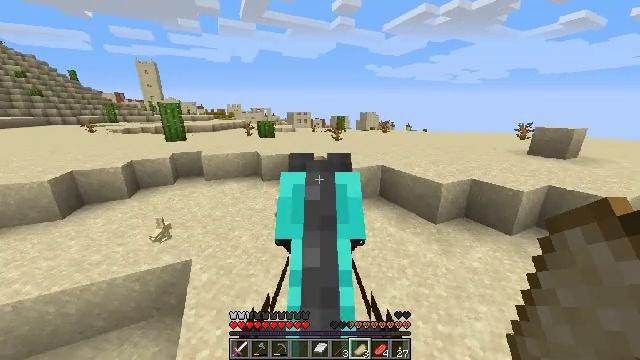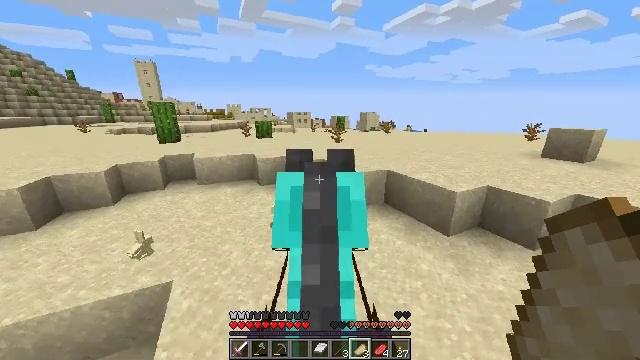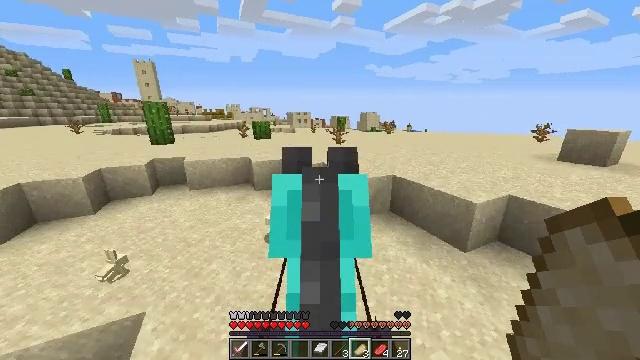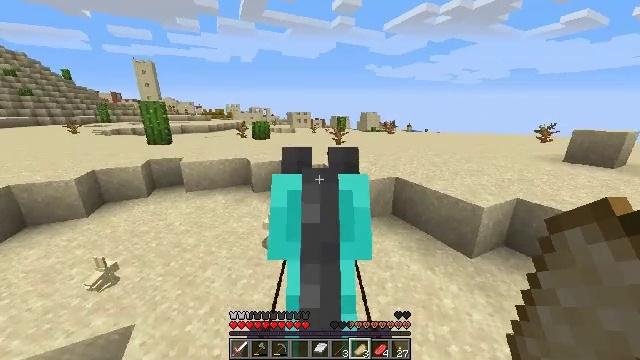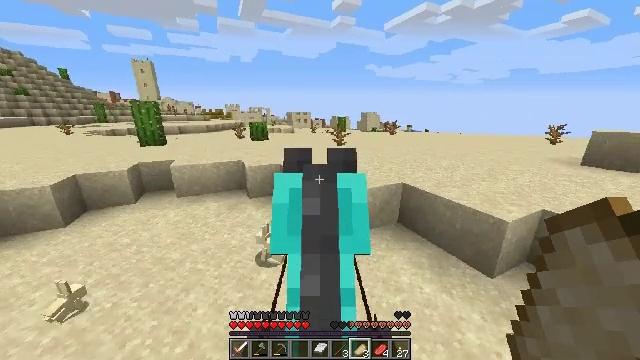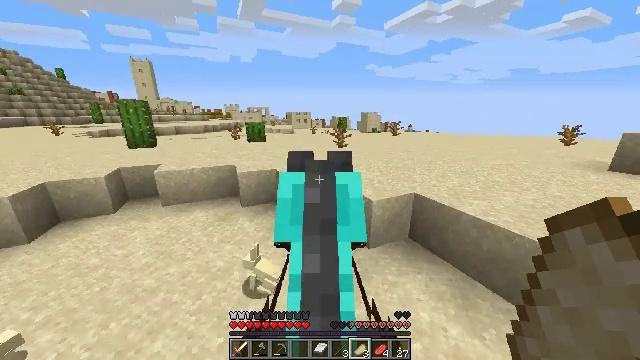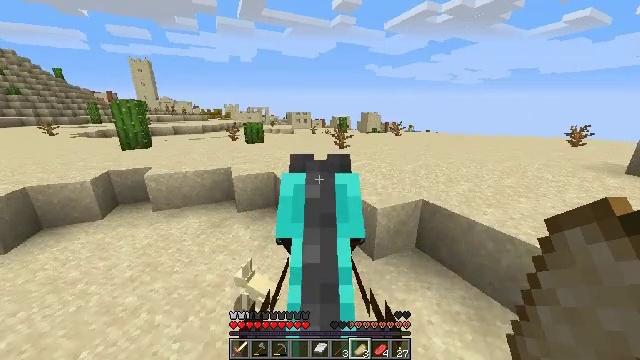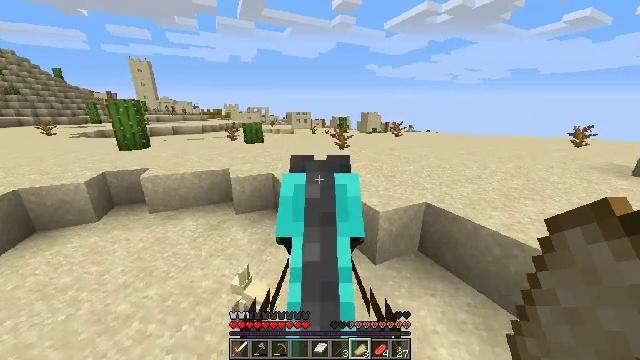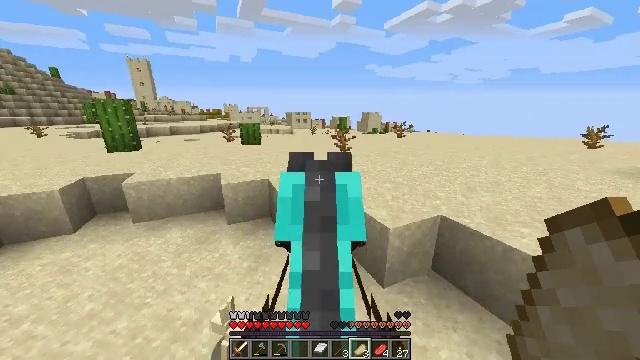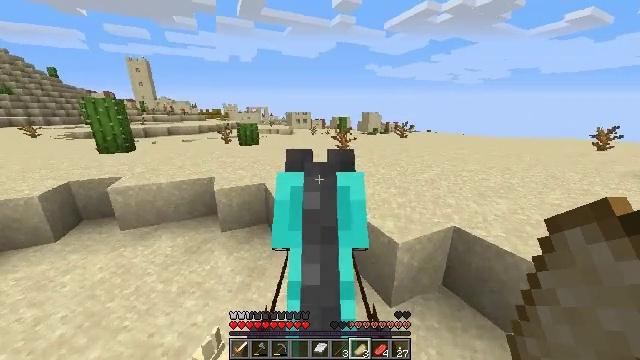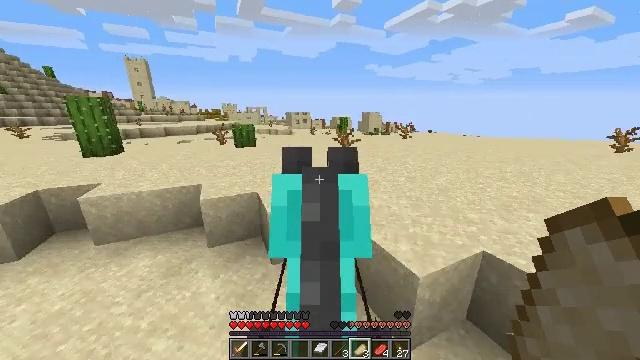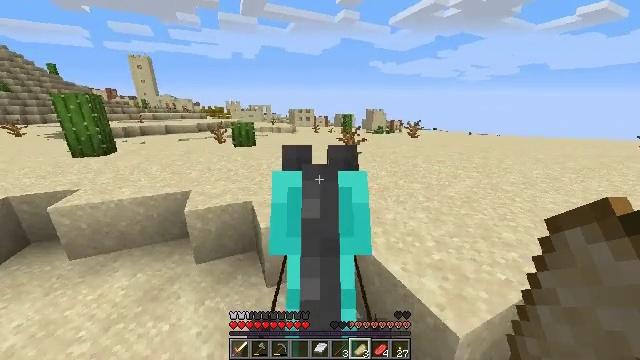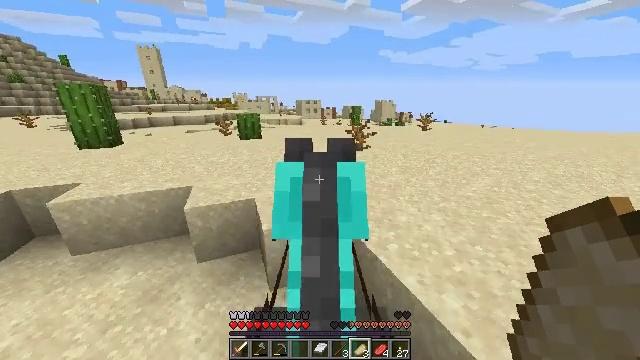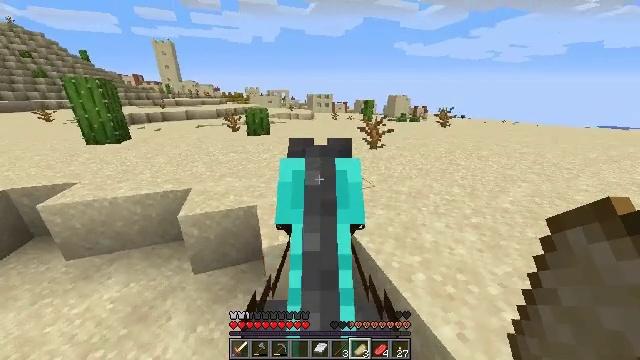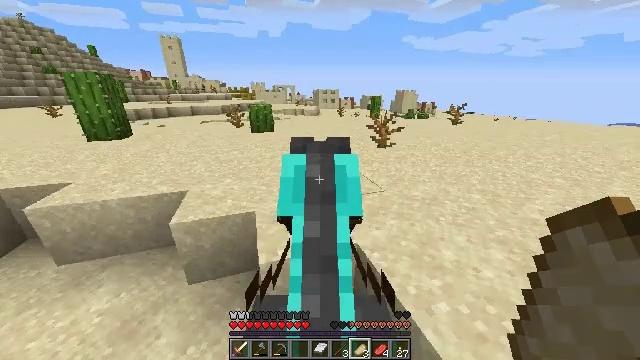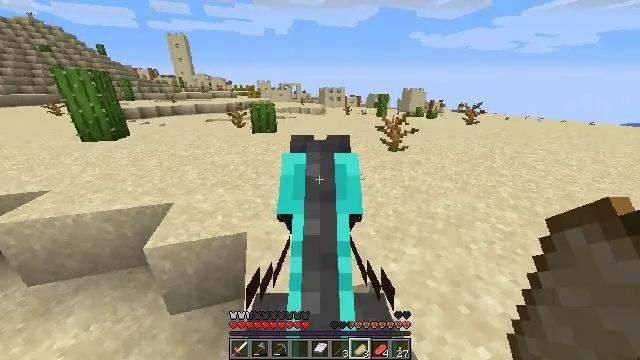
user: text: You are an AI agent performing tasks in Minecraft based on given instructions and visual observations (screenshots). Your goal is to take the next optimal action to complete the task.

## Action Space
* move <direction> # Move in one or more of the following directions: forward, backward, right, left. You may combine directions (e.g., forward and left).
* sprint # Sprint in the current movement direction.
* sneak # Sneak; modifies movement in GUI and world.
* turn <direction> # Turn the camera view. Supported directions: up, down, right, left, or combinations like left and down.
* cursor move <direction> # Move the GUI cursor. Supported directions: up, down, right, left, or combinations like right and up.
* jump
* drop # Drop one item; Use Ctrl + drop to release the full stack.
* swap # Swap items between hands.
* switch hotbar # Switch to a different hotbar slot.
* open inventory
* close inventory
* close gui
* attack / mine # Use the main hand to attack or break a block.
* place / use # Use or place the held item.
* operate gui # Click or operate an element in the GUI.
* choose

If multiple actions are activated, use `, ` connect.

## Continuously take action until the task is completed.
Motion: motion action
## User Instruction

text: Harvest the cactus plant.
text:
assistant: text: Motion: move forward, sprint
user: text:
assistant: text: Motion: move forward, sprint
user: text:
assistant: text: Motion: move forward, sprint
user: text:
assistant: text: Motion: move forward, sprint
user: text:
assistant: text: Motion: move forward, sprint
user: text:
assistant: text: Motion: move forward, sprint
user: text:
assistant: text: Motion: move forward, sprint
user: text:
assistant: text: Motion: move forward, sprint
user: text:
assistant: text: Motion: move forward, sprint
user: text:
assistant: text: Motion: move forward, sprint
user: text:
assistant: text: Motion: move forward, sprint
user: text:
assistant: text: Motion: move forward, sprint, turn left and down
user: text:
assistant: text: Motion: move forward, sprint, turn left and down
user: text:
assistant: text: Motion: move forward, sprint, turn left and down
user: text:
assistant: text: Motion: move forward, sprint
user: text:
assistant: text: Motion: move forward, sprint
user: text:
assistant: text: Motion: move forward, sprint
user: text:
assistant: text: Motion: move forward, sprint
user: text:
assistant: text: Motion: move forward, sprint
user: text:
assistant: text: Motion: move forward, sprint
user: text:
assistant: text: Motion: move forward, sprint
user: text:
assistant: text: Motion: move forward, sprint
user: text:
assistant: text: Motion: move forward, sprint
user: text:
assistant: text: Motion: move forward, sprint
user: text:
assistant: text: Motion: move forward, sprint
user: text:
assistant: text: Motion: move forward, sprint
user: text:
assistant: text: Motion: move forward, sprint
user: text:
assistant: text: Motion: move forward, sprint
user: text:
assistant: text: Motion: move forward, sprint
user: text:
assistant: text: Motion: move forward, sprint